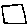
Label: square